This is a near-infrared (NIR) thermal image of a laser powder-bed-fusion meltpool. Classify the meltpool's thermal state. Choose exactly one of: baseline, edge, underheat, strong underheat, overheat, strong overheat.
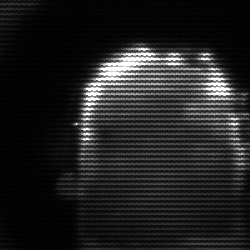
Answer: baseline